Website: lowes
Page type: payment
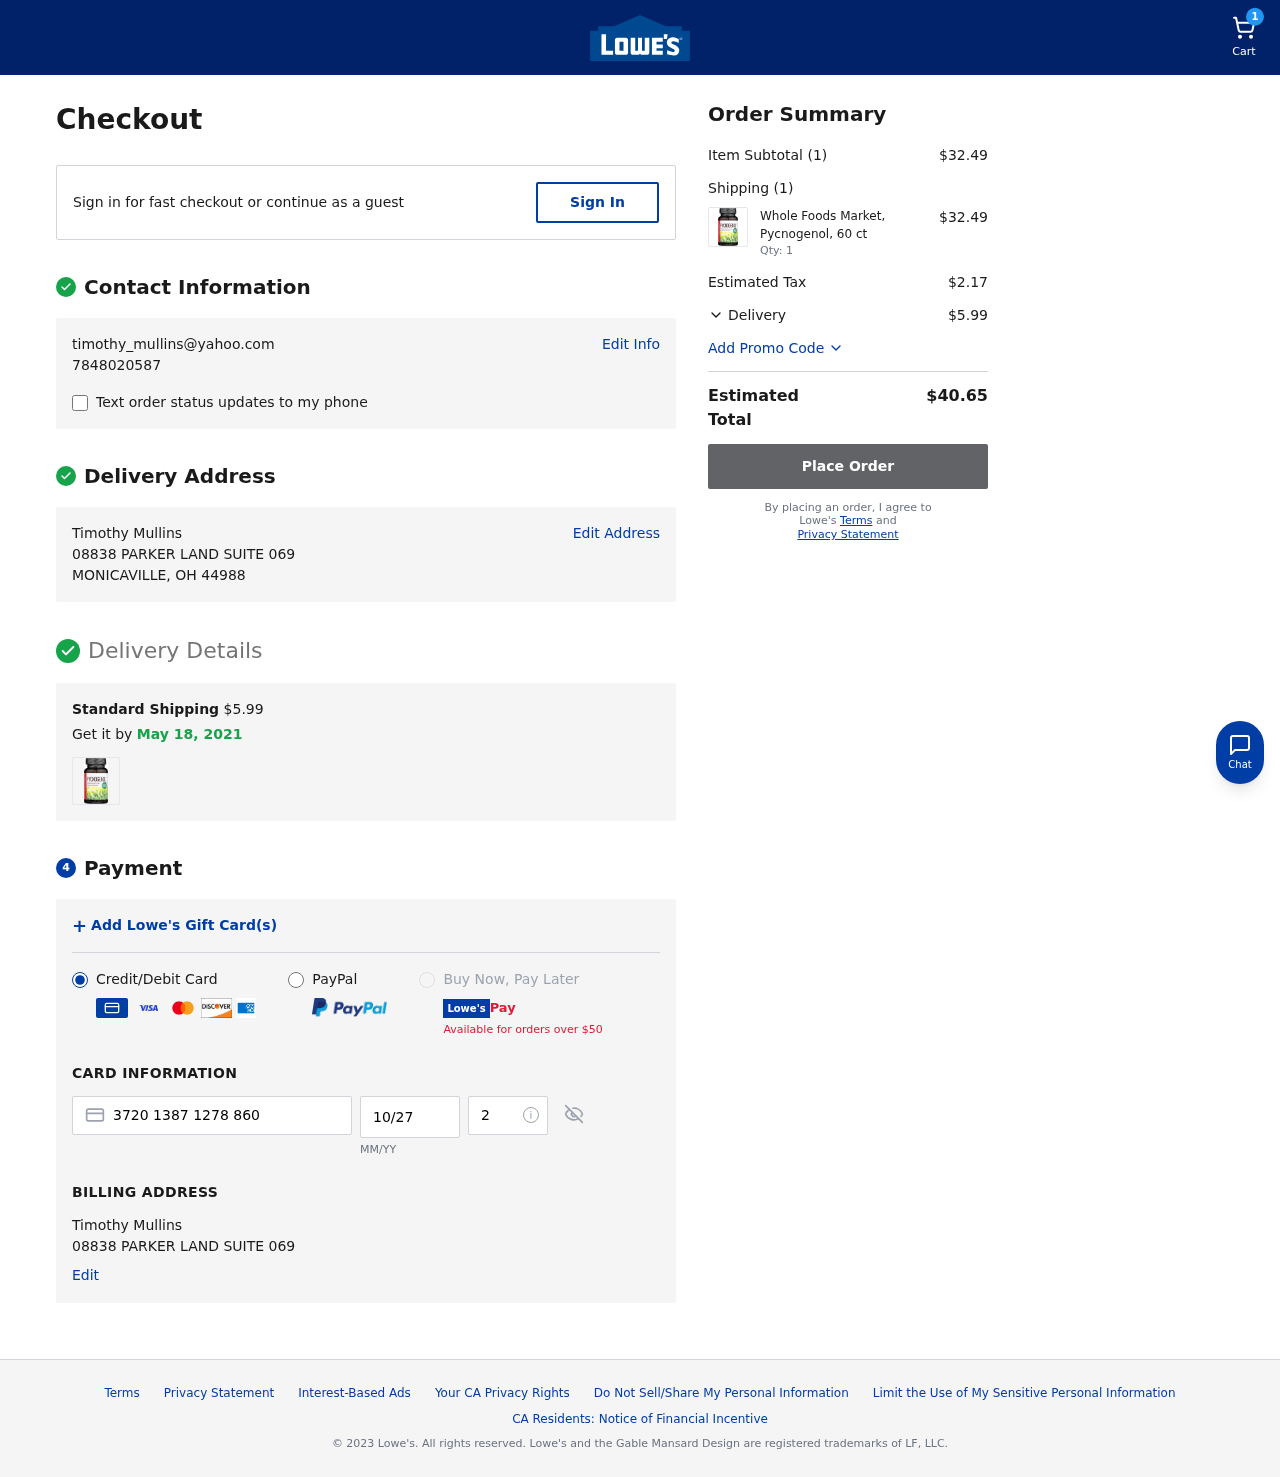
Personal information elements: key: PII_CARD_CVV
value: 2544
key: PII_CARD_EXPIRY
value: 10/27
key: PII_CARD_NUMBER
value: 3720 1387 1278 860
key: PII_EMAIL
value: timothy_mullins@yahoo.com
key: PII_FULLNAME
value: Timothy Mullins
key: PII_FULLNAME2
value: Timothy Mullins
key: PII_PHONE
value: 7848020587
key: PII_STREET
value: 08838 PARKER LAND SUITE 069
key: PII_STREET2
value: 08838 PARKER LAND SUITE 069
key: PII_CITY_STATE_ZIP
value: MONICAVILLE, OH 44988
Product elements: key: PRODUCT1_NAME
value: Whole Foods Market, Pycnogenol, 60 ct
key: PRODUCT1_PRICE
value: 32.49
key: PRODUCT1_QUANTITY
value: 1
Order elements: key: ORDER_NUM_ITEMS
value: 1
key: ORDER_SHIPPING_COST
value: $5.99
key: ORDER_DELIVERY_DATE
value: May 18, 2021
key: ORDER_SUBTOTAL
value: $32.49
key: ORDER_NUM_ITEMS2
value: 1
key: ORDER_TAX
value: $2.17
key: ORDER_SHIPPING_COST2
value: $5.99
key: ORDER_TOTAL
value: $40.65